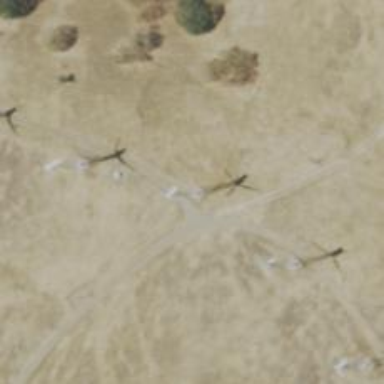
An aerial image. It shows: Wind generator using wind turbines manufactured by Vestas.